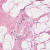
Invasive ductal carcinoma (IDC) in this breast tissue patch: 0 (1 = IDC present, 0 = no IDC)